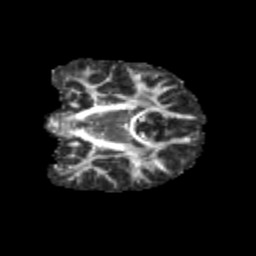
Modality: FA
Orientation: coronal
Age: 13
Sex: male
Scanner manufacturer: siemens
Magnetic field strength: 3 T
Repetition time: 3.8 s
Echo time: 0.07 s